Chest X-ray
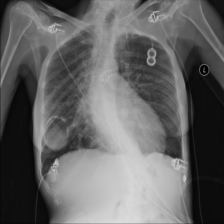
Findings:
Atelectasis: negative
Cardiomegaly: negative
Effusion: negative
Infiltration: negative
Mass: negative
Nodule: negative
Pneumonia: negative
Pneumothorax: negative
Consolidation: negative
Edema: negative
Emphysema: negative
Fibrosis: negative
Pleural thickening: negative
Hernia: negative